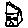
Label: house